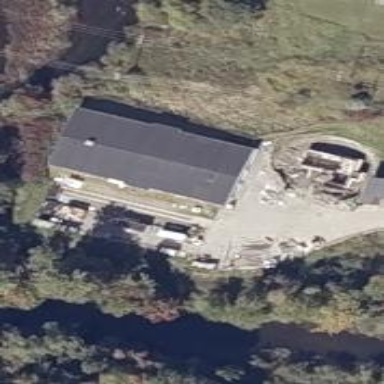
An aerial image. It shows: Service building.